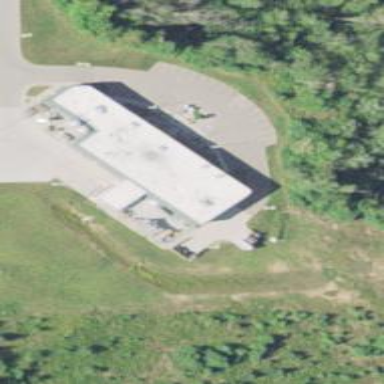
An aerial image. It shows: Commercial building.